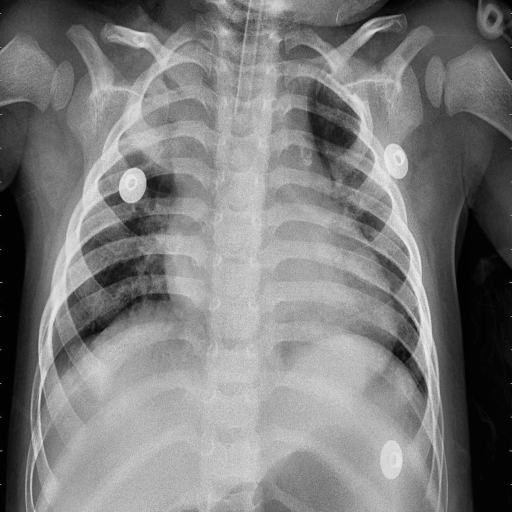
Finding: PNEUMONIA